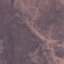
Land use / land cover class: HerbaceousVegetation